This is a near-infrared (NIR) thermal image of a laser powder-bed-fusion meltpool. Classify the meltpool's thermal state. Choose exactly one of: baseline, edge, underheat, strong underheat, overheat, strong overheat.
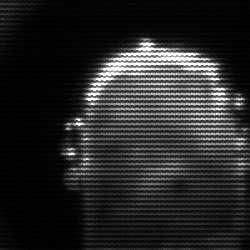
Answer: baseline